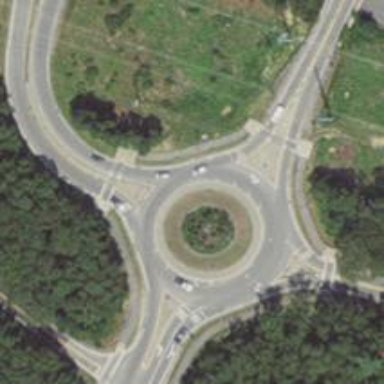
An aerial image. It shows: Secondary road with asphalt surface leading to roundabout junction.